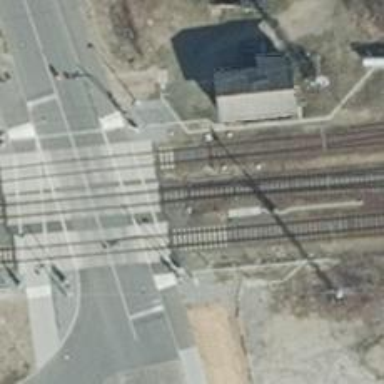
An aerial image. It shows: Railway switch.